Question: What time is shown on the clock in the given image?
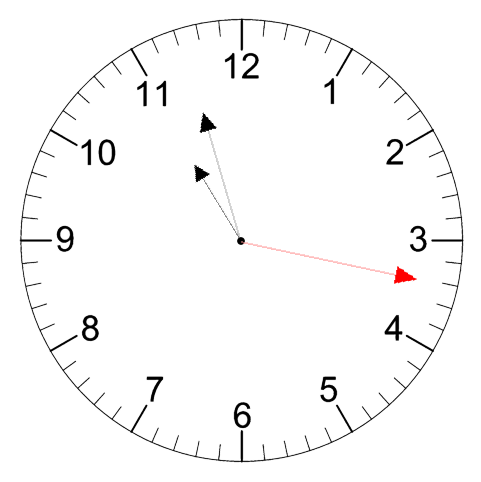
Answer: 10:57:17